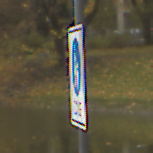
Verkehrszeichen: BeginnFussgaengerzone
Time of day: MorningAfternoon
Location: Outdoor (Nature)
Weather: Overcast
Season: Autumn
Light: Natural